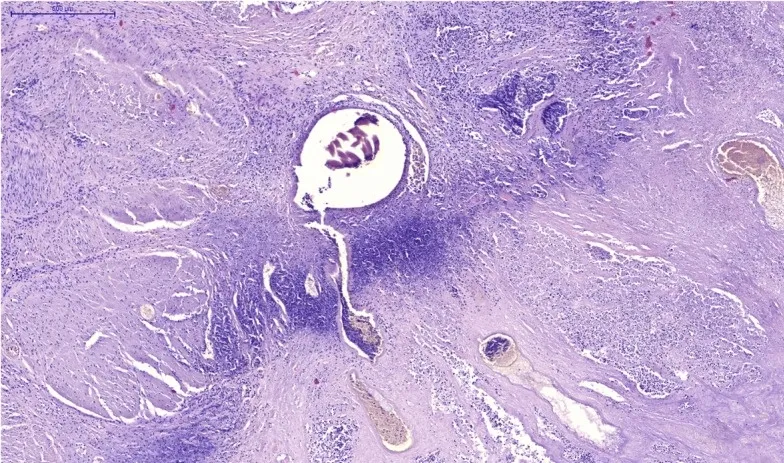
Microscopic view (normal muscle tissue, demarcation zone, tumor tissue and microembolus in vessel).
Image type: pathology (h&e)